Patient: sex M, age 69
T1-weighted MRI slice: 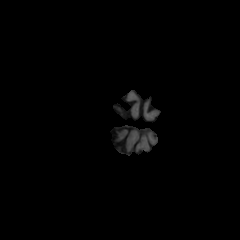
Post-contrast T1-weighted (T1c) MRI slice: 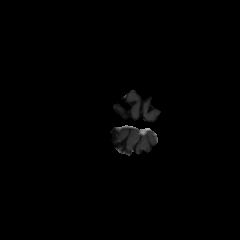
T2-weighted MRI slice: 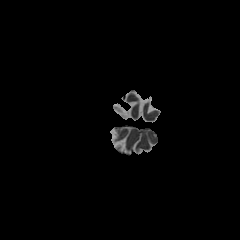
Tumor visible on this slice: no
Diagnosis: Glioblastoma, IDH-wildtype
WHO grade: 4